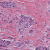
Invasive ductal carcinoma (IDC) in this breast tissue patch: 1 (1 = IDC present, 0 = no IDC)